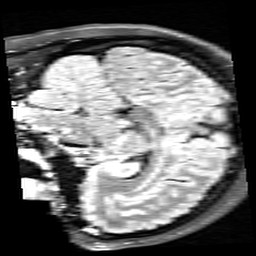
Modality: FLAIR
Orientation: sagittal
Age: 23
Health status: healthy
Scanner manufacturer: siemens
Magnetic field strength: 3 T
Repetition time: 9 s
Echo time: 0.088 s